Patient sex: M
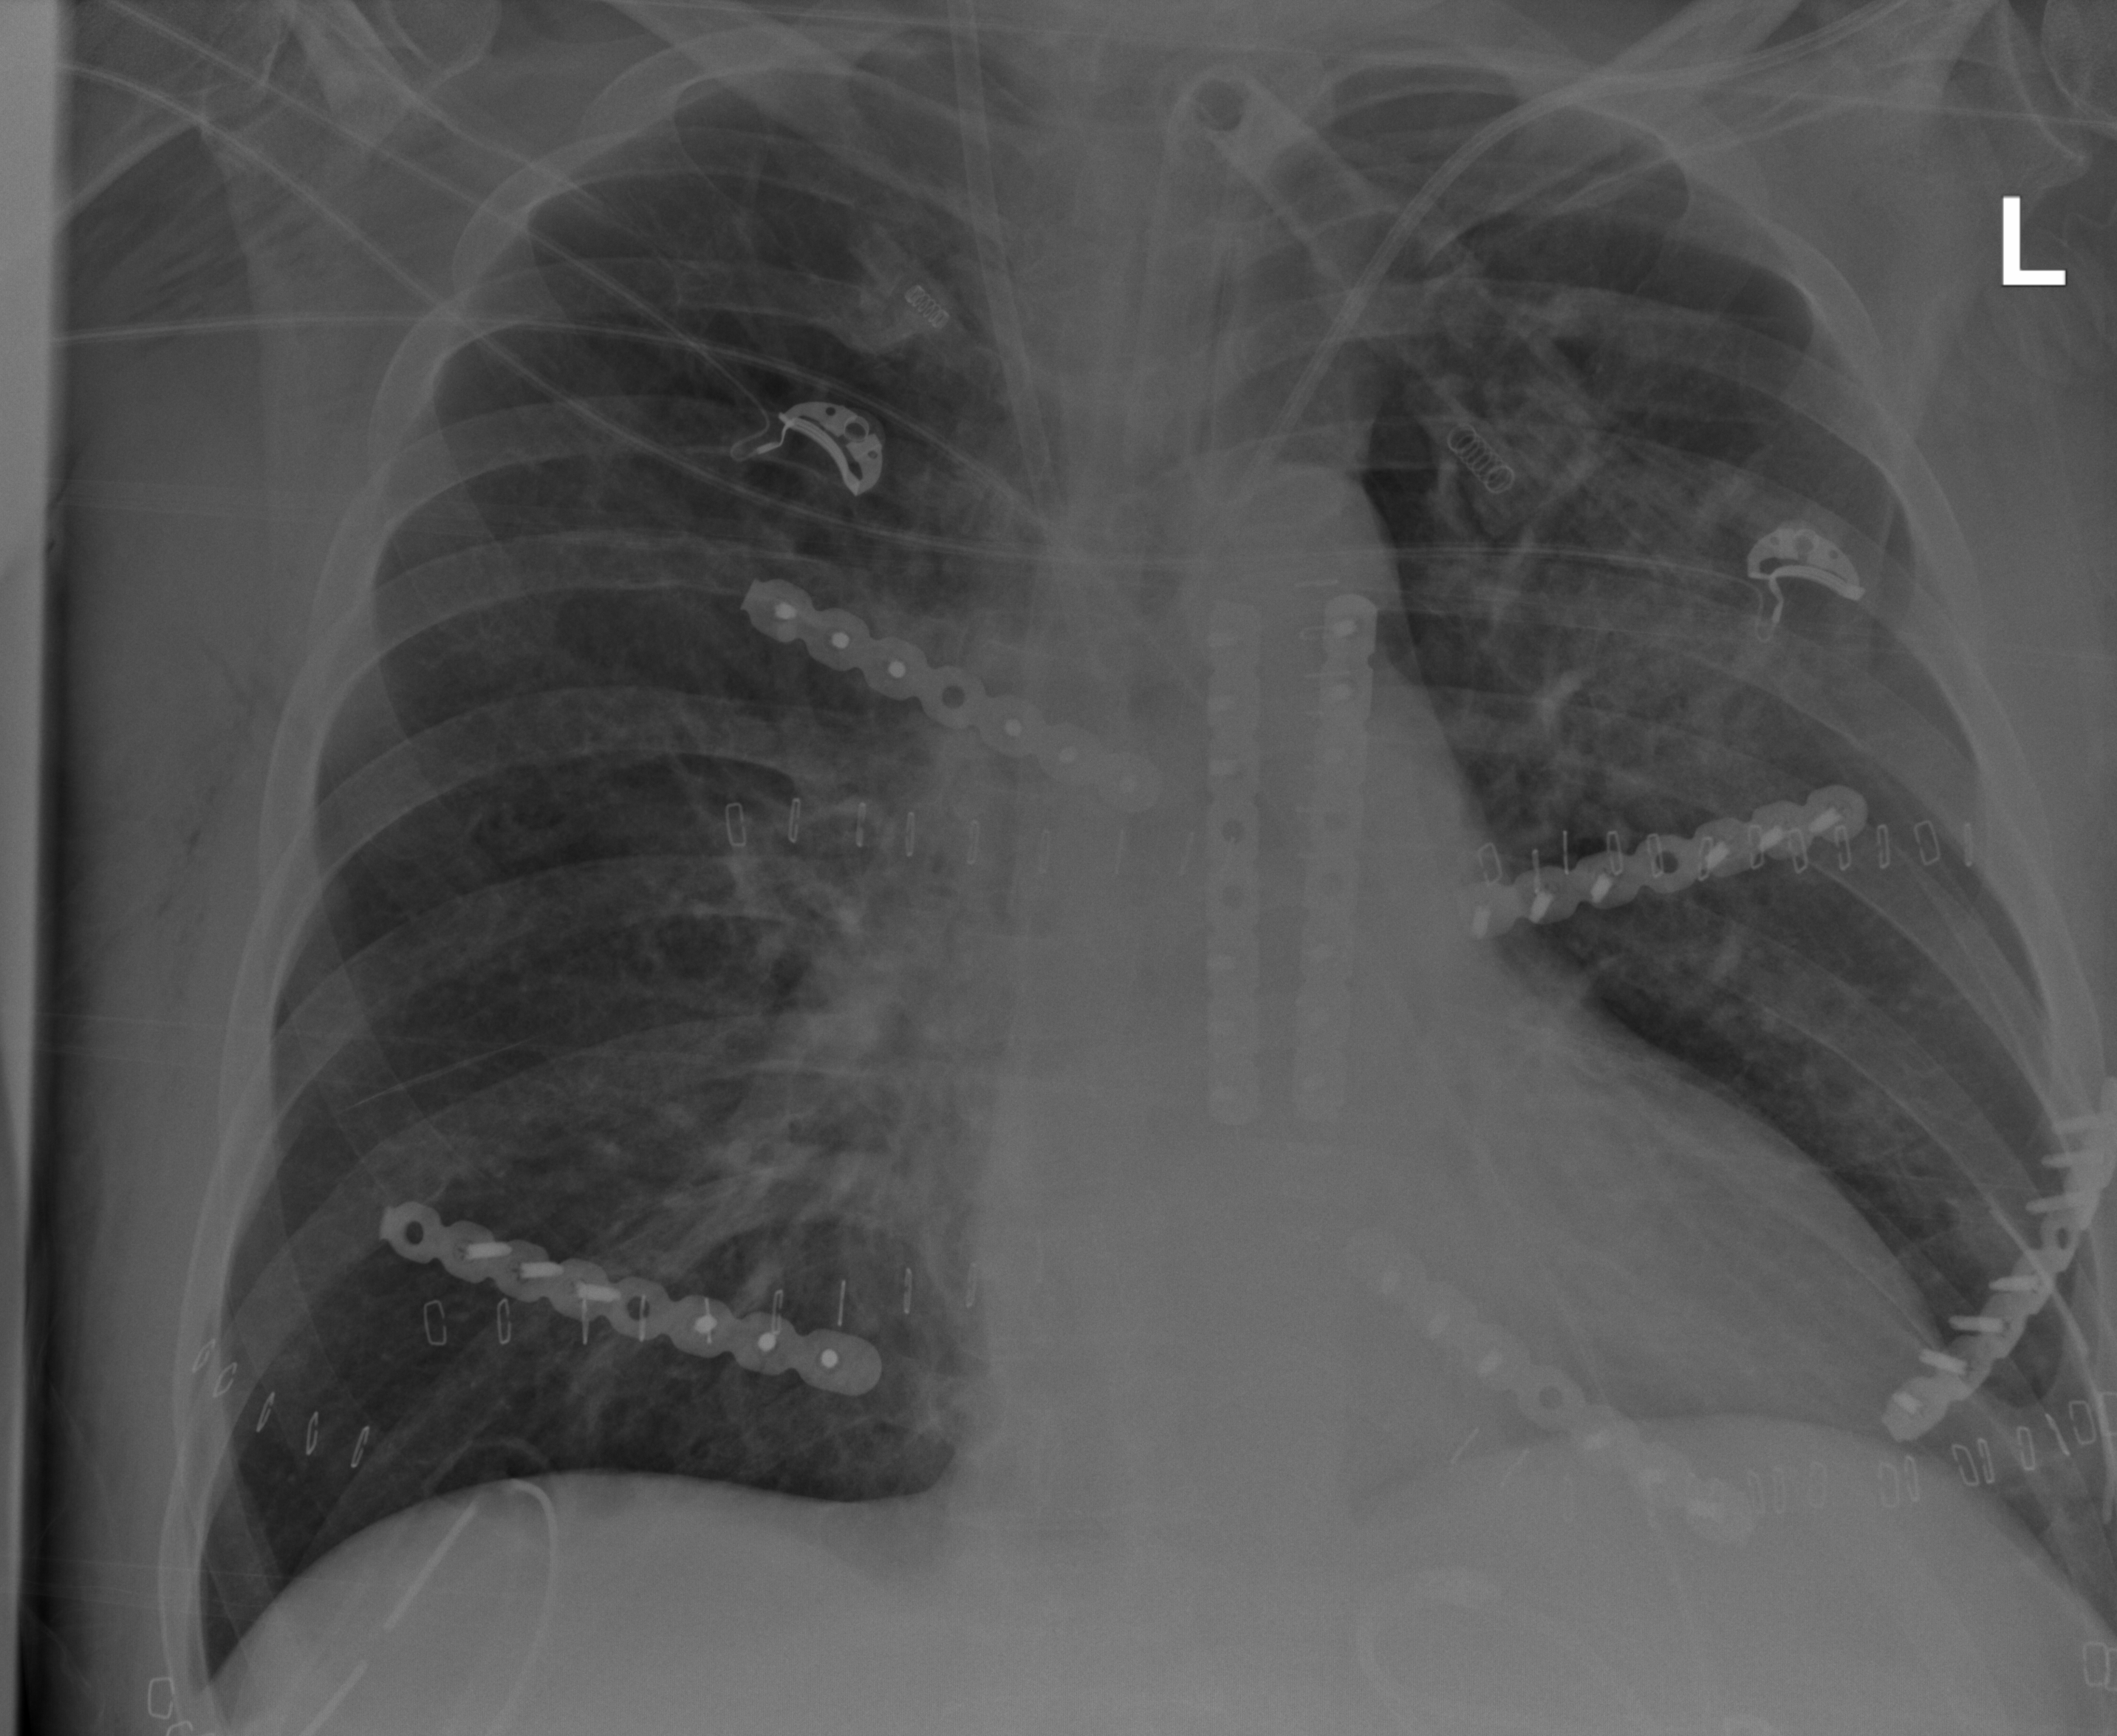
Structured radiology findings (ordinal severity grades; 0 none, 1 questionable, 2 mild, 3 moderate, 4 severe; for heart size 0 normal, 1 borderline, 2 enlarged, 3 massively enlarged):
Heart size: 1
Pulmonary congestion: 2
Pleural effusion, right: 0
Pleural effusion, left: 0
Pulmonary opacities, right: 2
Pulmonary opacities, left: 2
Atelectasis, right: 2
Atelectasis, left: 0